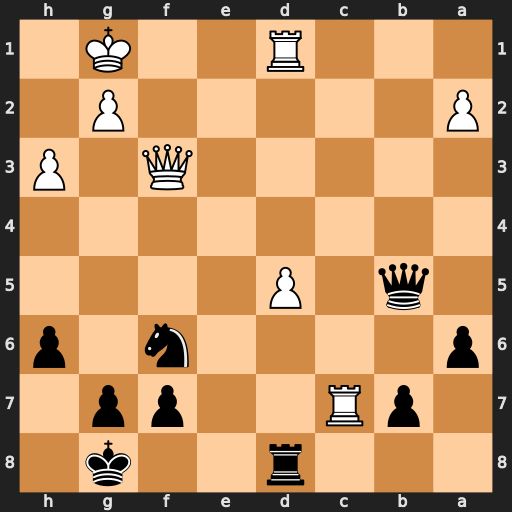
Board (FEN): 3r2k1/1pR2pp1/p4n1p/1q1P4/8/5Q1P/P5P1/3R2K1
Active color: b
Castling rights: -
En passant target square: -
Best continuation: Qb6+ Kh1 Qxc7